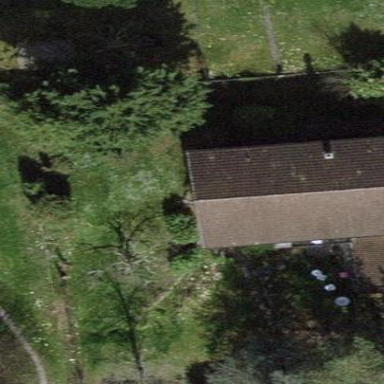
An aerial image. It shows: Detached building.